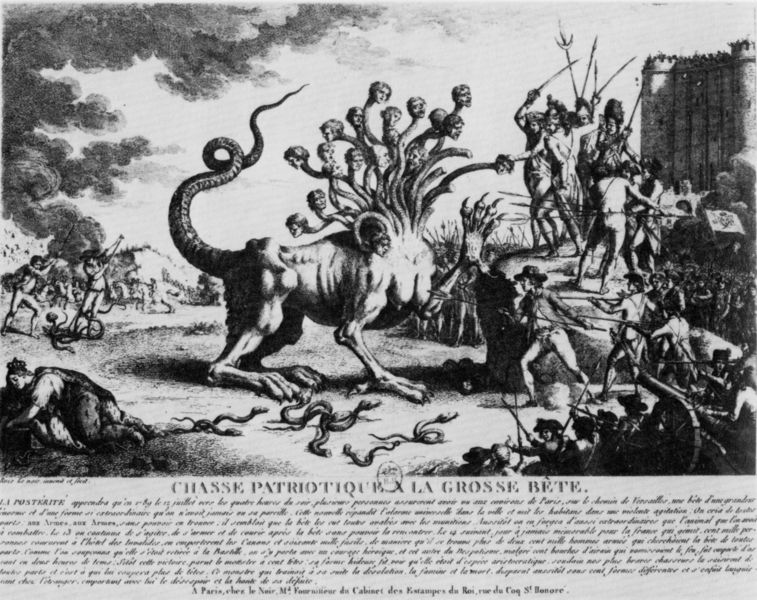
Titel: Chasse patriotique à la grosse bête, Die patriotische Jagd auf das große Tier
Standort: Paris
Institution: Bibliothèque Nationale.
Schlagwörter: felsen, feuer, himmel, kampf, kopf, körper, mann, weiß, wolken, frauen, menschen, stadt, brust, busen, frankreich, frau, grau, hut, hüte, köpfe, männer, schwarz, gras, schloss, tier, wiese, wolke, ansammlung, mensch, stein, tot, bild, rauch, boden, adel, krone, turm, beine, schwanz, brüste, schrift, bogen, fels, grafik, empore, französisch, gewalt, krieg, schlacht, vorsprung, soldaten, karikatur, ring, bögen, kanone, ruine, blut, buch, burg, festung, rippen, druck, radierung, stich, illustration, karrikatur, revolution, satire, schwert, schwerter, säbel, text, waffen, zeitung, waffe, schrecken, schlange, degen, krallen, allegorie, mythologie, esen, gefängnis, wesen, fabelwesen, medusa, schlangen, lanzen, königin, speer, speere, aufklärung, kupferstich, chimäre, pfeil, phantasie, ungeheuer, guillotine, drachen, flugblatt, drache, pfeile, klauen, monster, hydra, vielköpfig, spee, verteidigung, bete, fra, pranke, symbolisch, bastille, ringel, dreizack, medea, fallbeil, köfe, unruhen, unuhen, apkalypse, heugabeln, maneschen, mistgabeln, bastei, heugablen, chasse, große schlacht